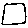
Label: square